Aerial crown-view tile of a tropical tree (Barro Colorado Island, Panama), acquired 20241216:
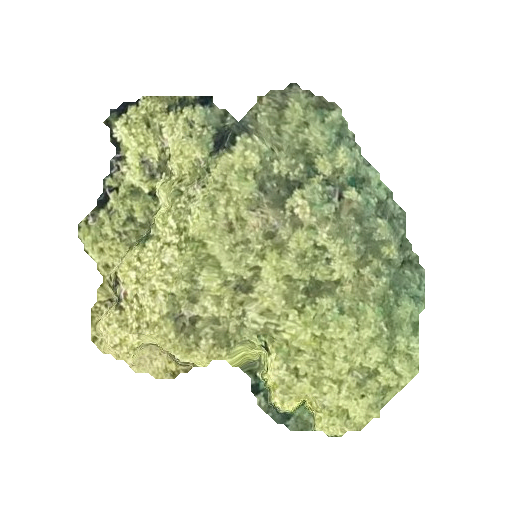
Species: Aspidosperma desmanthum
GBIF accepted scientific name: Aspidosperma desmanthum
Crown area: 126.194 m²